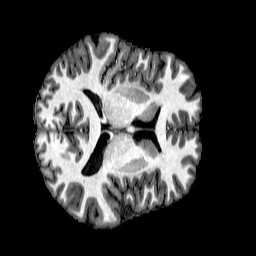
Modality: T1w
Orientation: axial
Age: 24
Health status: healthy
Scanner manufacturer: philips
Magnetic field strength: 3 T
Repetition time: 0.007844 s
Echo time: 0.003623 s